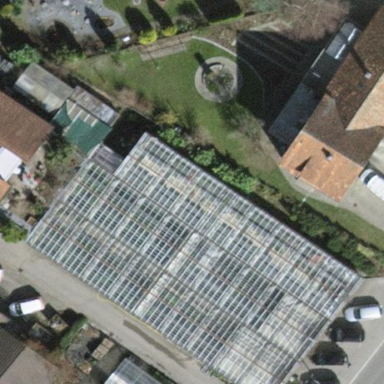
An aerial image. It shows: Greenhouse.